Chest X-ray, AP view. Patient: 65 years old, sex M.
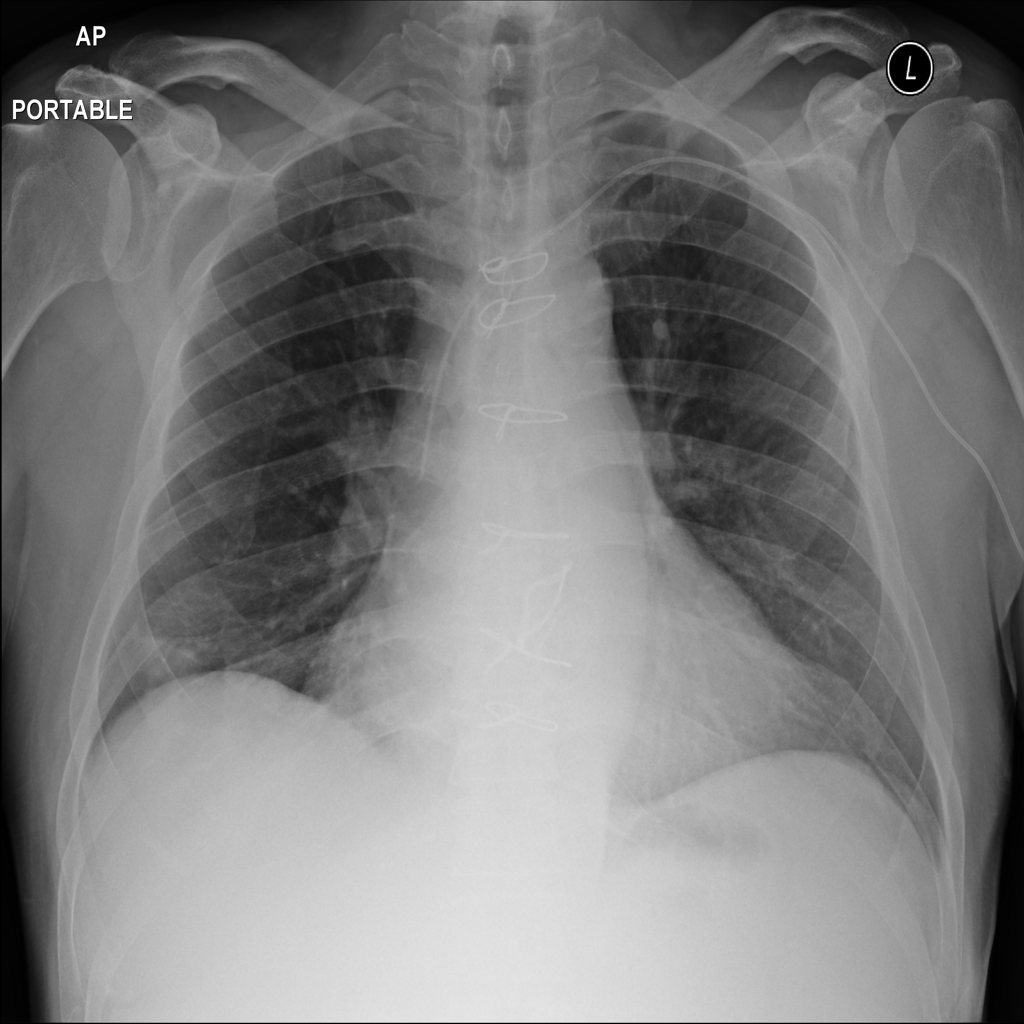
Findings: Atelectasis